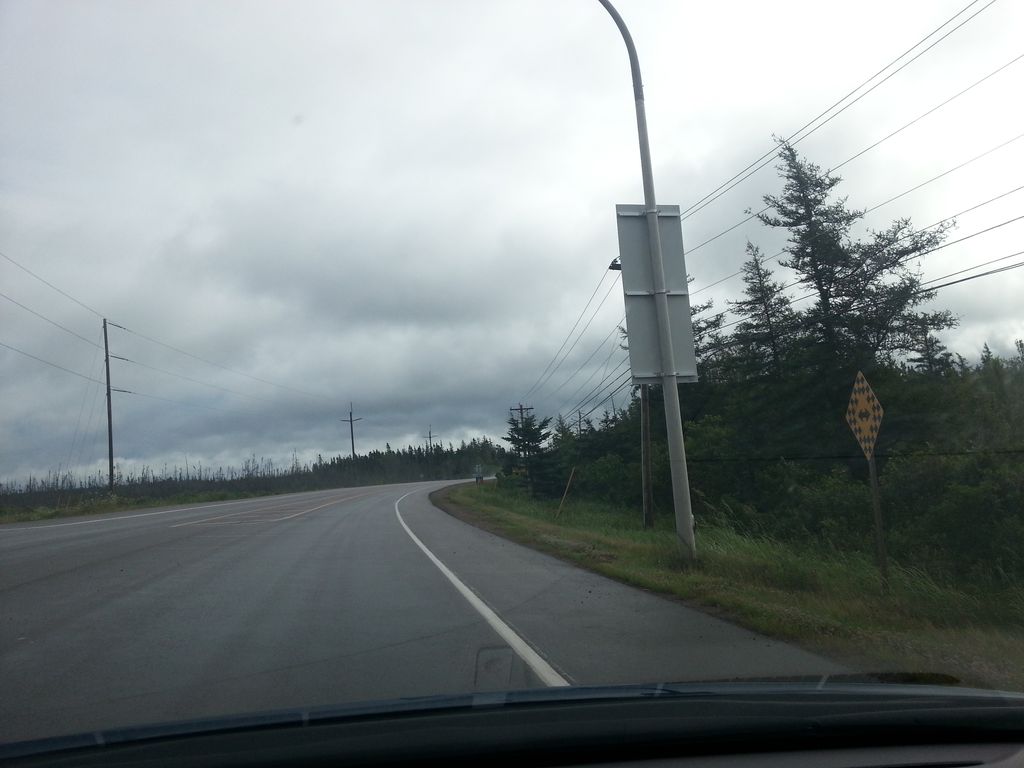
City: charlottetown